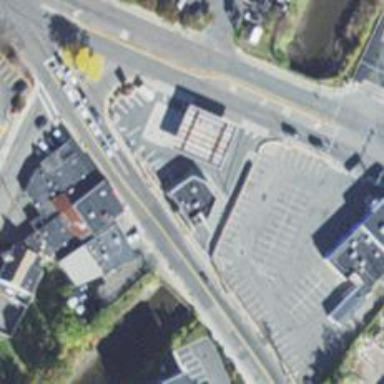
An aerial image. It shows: Convenience shop.